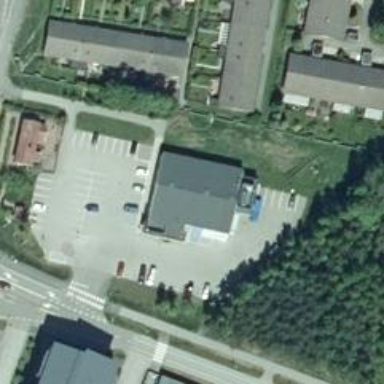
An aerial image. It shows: Convenience shop.